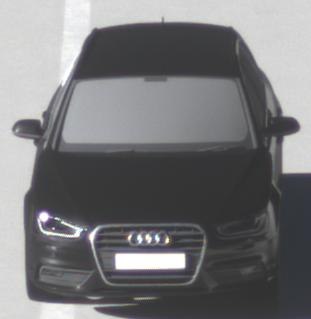
Make: Audi
Model: A4 Avant 1.8 TFSI
Detailed model: A4 (B8) Avant
Model produced from: 2012/02
Model produced until: 2015/04
Doors: 5
Color: black
Road condition: wet road
Daytime: morning or afternoon
Contrast: high contrast